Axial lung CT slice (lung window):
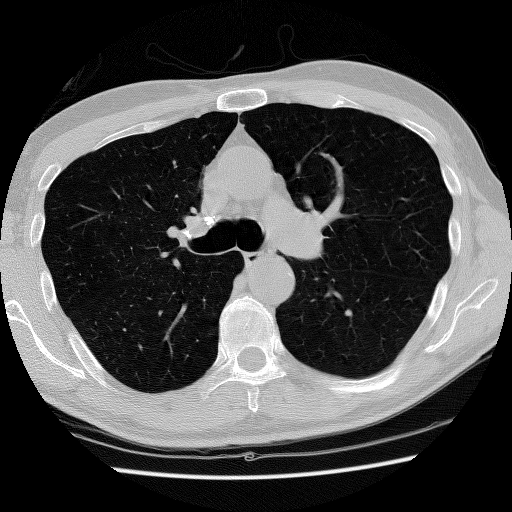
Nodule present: no